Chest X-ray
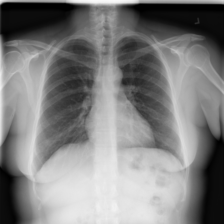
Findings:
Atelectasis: negative
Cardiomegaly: negative
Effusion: negative
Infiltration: negative
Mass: negative
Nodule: negative
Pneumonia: negative
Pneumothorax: negative
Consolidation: negative
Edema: negative
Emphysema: negative
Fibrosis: negative
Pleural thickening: negative
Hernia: negative